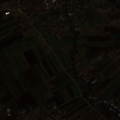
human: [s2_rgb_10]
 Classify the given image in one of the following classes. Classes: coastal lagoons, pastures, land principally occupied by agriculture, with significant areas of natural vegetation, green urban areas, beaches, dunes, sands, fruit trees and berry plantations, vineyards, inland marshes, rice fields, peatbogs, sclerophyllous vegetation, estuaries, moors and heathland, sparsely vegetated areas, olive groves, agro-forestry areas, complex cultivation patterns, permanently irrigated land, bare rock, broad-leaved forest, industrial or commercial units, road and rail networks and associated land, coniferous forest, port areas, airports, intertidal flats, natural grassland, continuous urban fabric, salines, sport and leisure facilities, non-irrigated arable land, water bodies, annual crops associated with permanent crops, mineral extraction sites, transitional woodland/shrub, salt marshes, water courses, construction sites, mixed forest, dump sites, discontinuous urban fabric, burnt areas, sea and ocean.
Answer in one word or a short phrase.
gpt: discontinuous urban fabric, non-irrigated arable land, complex cultivation patterns, land principally occupied by agriculture, with significant areas of natural vegetation, broad-leaved forest